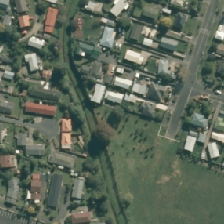
Land cover: urban_parkland